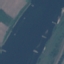
Land use / land cover class: River